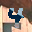
Label: 4